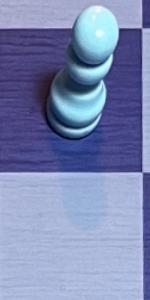
Label: Empty